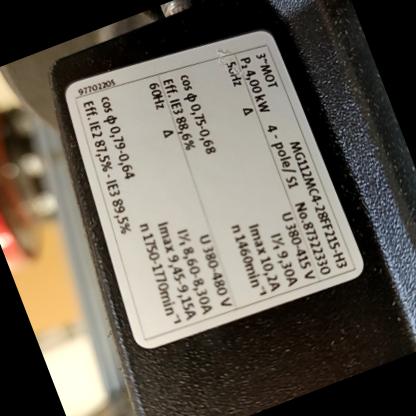
Klasa: tabliczka-znamionowa